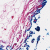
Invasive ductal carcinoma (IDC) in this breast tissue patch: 0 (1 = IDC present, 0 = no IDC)